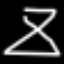
Label: hourglass